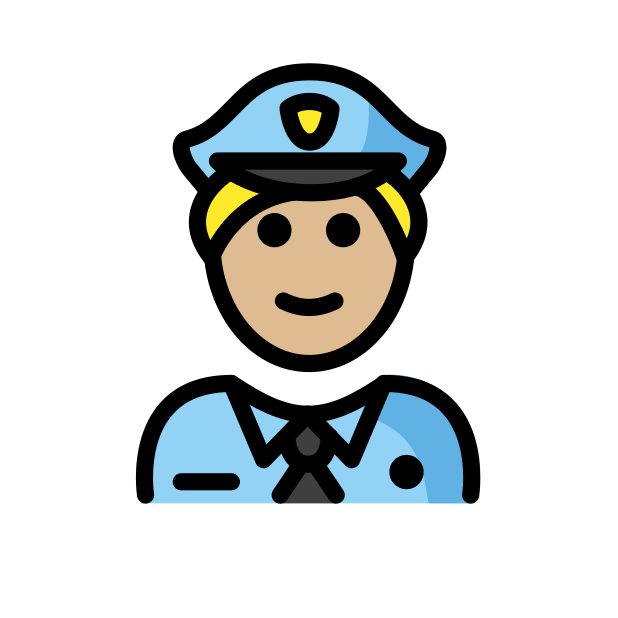
police officer: medium-light skin tone